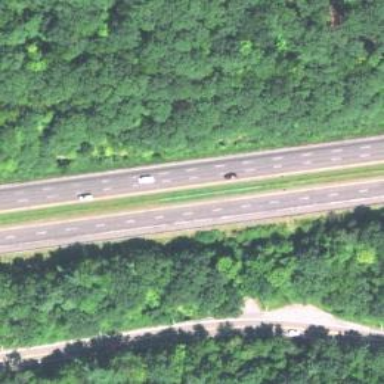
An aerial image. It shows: Motorway.